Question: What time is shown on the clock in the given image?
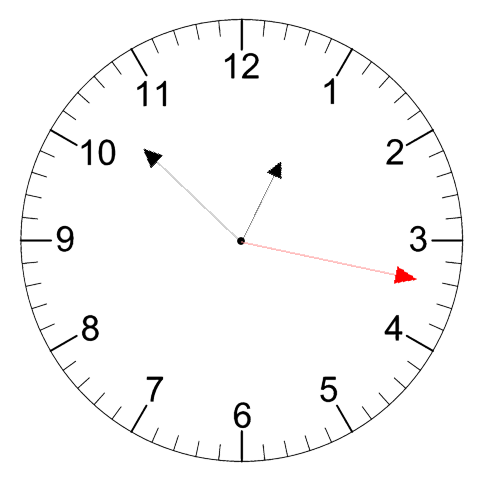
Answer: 12:52:17